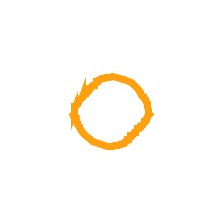
Shape: circle